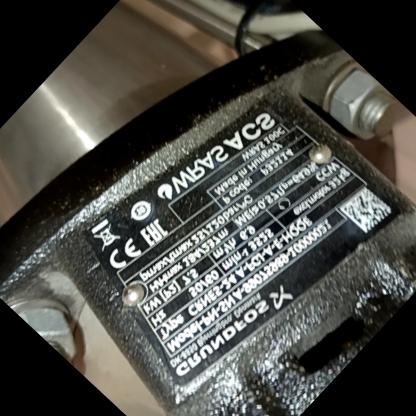
Klasa: tabliczka-znamionowa